八年级 · 算术
解不等式 (组) 并把不等式组的解集在数轴上表示出来:

(1) $7 x-2 \geqslant 5 x+2$

(2) $\left\{\begin{array}{c}6 x-2>3 x-4 \\ \frac{2 x+1}{3}-\frac{1-x}{2}<1\end{array}\right.$
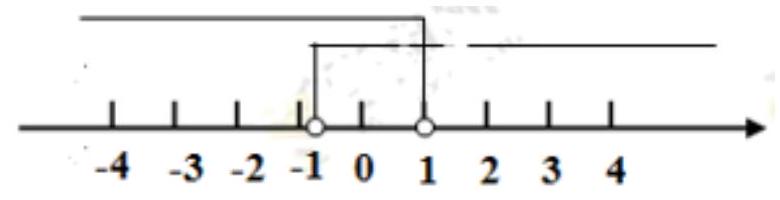
答案: 解: (1) $7 x-2 \geqslant 5 x+2$

$7 x-5 x \geqslant 2+2$

$2 x \geqslant 4$

$x \geqslant 2 ;$

(2) $\left\{\begin{array}{c}6 x-2>3 x-4(1 \\ \frac{2 x+1}{3}-\frac{1-x}{2}<1(2)\end{array}\right.$

由(1)得： $x>-\frac{2}{3}$

由(2)得： $x<1$

将不等式组的解集在数轴上表示为:

所以原不等式组的解集为: $-\frac{2}{3}<x<1$